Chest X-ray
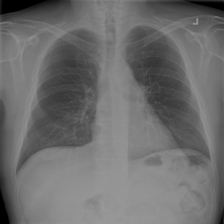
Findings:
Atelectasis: negative
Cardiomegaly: negative
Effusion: negative
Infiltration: negative
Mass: negative
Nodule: negative
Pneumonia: negative
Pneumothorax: negative
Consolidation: negative
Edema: negative
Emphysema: negative
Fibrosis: negative
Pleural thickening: negative
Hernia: negative